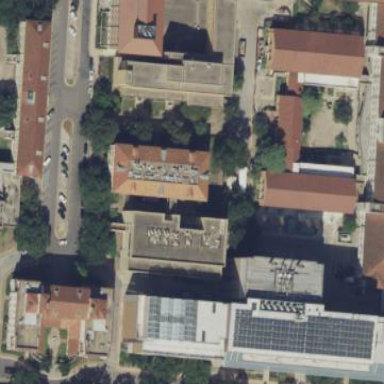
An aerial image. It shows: University building.